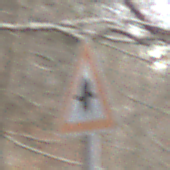
Verkehrszeichen: Vorfahrt
Umgebung: Outdoor, Nature
Tageszeit: MorningAfternoon
Wetter: PartlyCloudy
Licht: Natural
Jahreszeit: NotSpecified
Kontrast: LowContrast